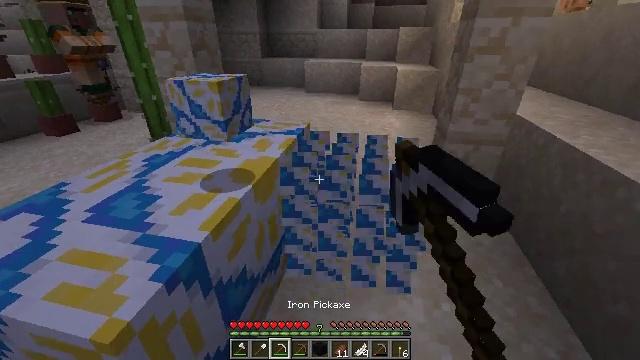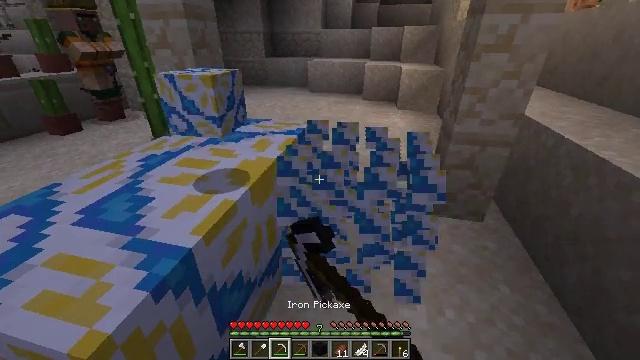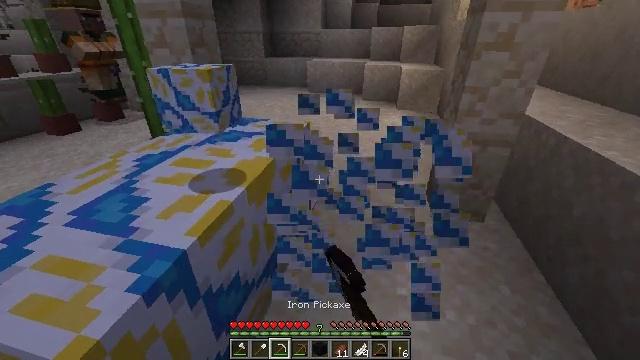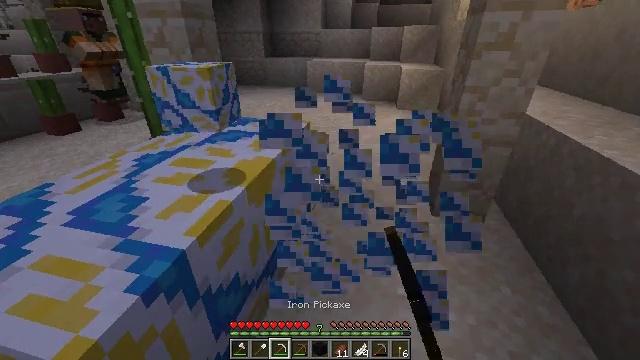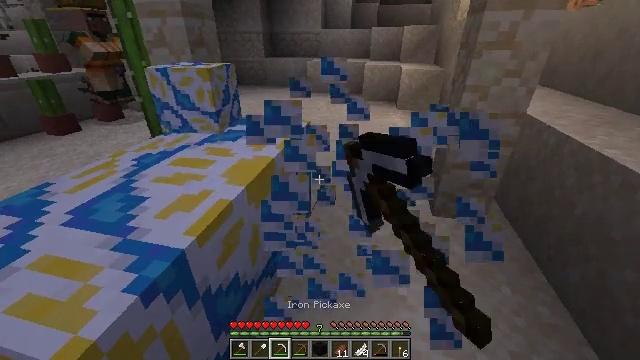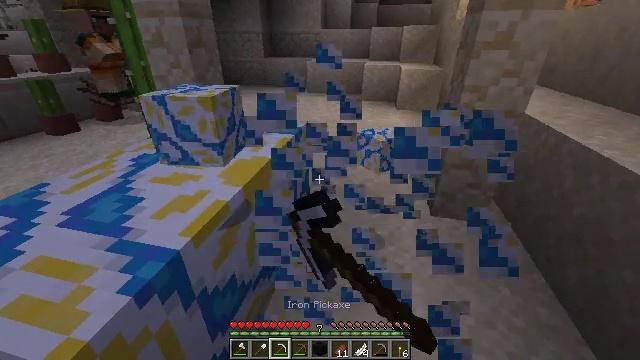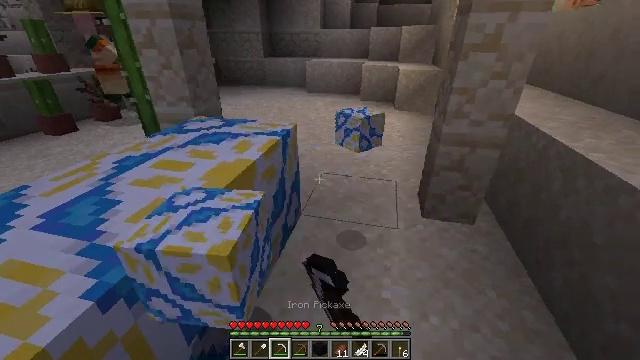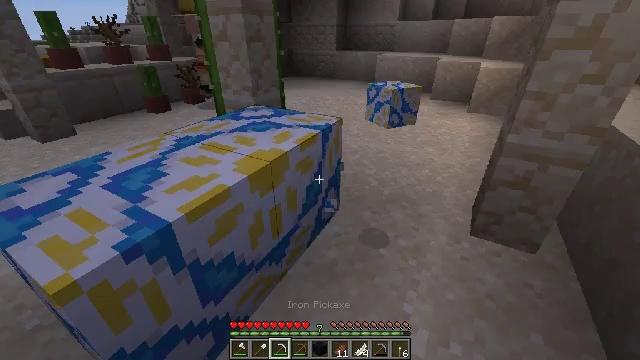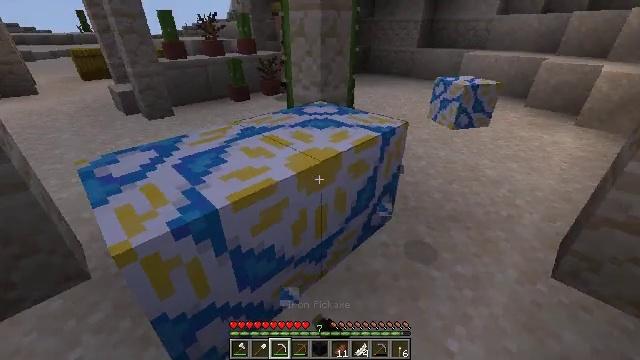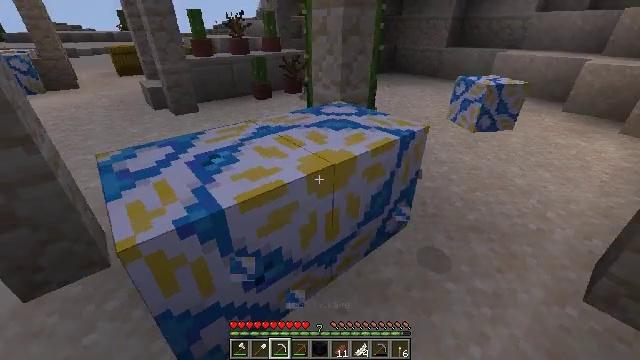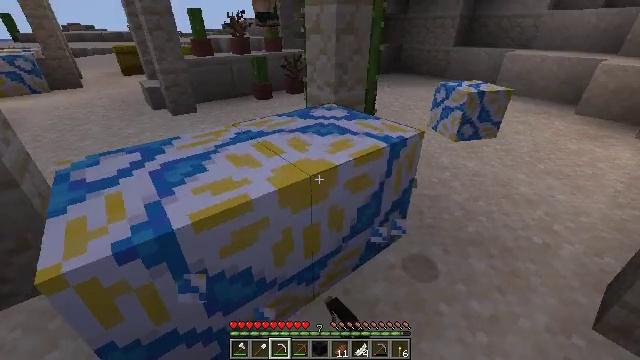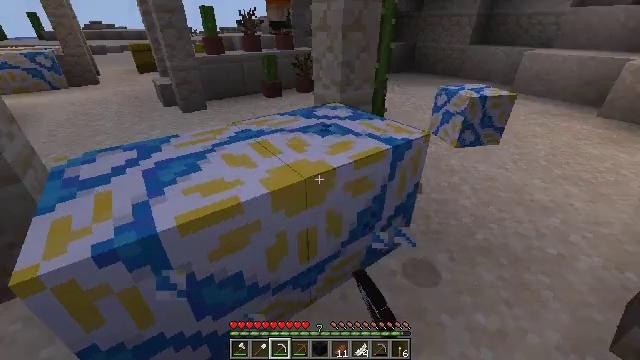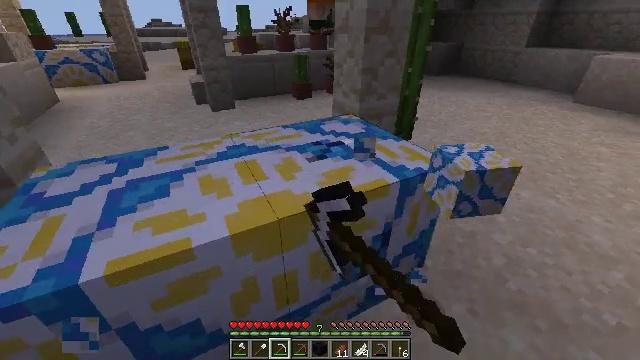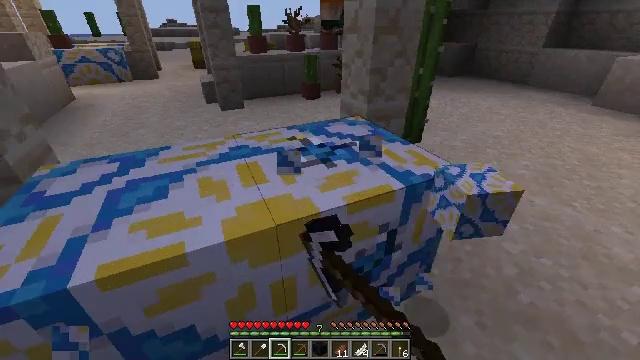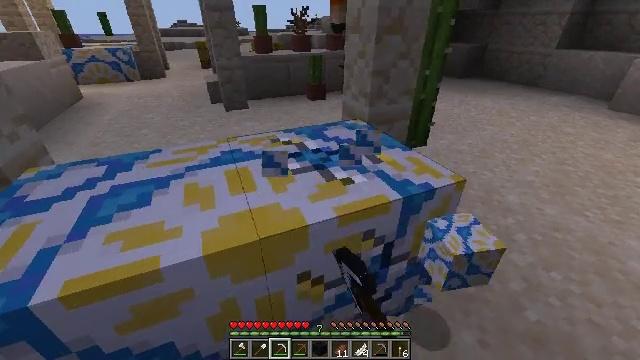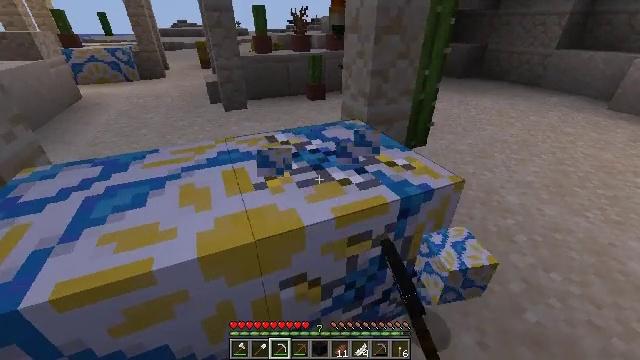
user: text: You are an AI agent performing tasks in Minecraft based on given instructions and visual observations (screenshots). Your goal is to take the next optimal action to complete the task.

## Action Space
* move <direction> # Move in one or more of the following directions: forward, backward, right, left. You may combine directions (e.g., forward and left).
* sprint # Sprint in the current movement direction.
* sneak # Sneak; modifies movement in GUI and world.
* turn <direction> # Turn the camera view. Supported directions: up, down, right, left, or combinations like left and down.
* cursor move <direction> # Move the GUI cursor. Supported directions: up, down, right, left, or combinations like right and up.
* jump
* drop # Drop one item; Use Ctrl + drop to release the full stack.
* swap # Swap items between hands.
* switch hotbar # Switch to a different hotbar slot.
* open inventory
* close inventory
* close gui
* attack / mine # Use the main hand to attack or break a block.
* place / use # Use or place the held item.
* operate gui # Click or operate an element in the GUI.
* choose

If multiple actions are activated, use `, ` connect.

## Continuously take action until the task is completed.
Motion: motion action
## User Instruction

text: Gather the white glazed terracotta from a structure.
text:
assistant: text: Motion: attack / mine
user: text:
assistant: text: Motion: attack / mine
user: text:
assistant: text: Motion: attack / mine
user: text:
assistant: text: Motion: attack / mine
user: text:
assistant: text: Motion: move right, attack / mine
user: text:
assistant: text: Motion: move right, attack / mine
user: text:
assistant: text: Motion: move right, turn left and down, attack / mine
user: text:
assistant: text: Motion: move forward and move right, turn left, attack / mine
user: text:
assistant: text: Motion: move forward and move right, turn left, attack / mine
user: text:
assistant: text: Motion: move forward and move right, turn left, attack / mine
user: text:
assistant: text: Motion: move forward and move right, turn left, attack / mine
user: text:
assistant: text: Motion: move forward, turn left, attack / mine
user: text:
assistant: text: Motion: turn left, attack / mine
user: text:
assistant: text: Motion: turn left, attack / mine
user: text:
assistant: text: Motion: attack / mine
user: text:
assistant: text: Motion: attack / mine
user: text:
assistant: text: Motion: attack / mine
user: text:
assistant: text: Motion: attack / mine
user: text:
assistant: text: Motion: attack / mine
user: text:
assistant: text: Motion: attack / mine
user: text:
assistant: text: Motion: turn left, attack / mine
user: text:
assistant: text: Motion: move right, turn left, attack / mine
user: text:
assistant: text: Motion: move right, turn left, attack / mine
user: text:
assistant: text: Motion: move right, turn left, attack / mine
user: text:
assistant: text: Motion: attack / mine
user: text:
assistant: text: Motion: attack / mine
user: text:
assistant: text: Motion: attack / mine
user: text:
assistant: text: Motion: attack / mine
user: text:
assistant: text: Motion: attack / mine
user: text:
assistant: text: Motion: turn left, attack / mine